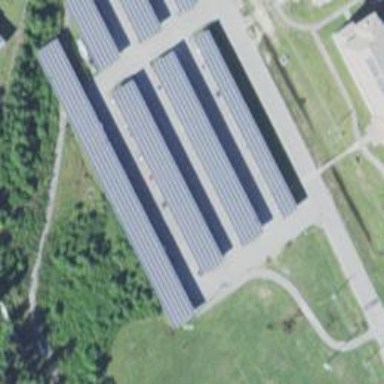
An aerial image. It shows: Solar photovoltaic panel generator on the roof of building.